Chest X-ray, PA view. Patient: 59 years old, sex M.
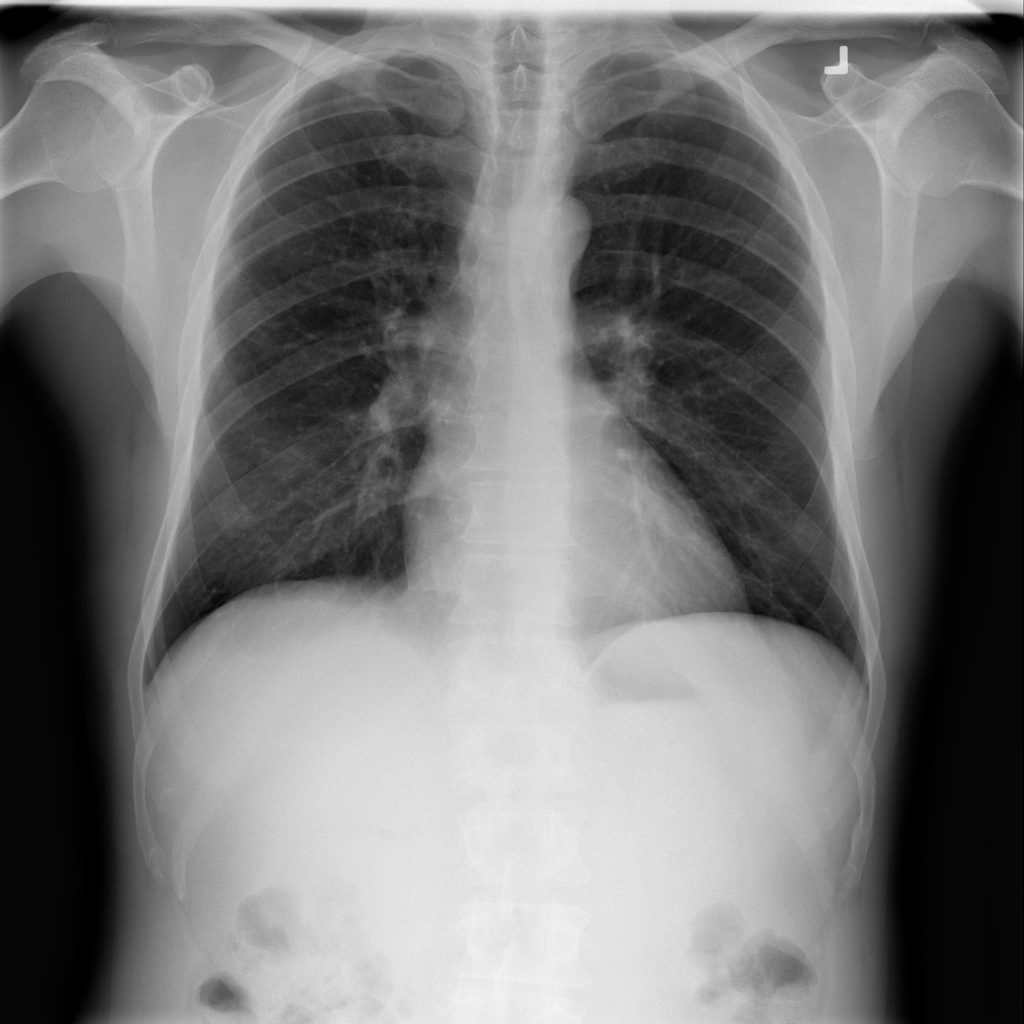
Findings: No Finding